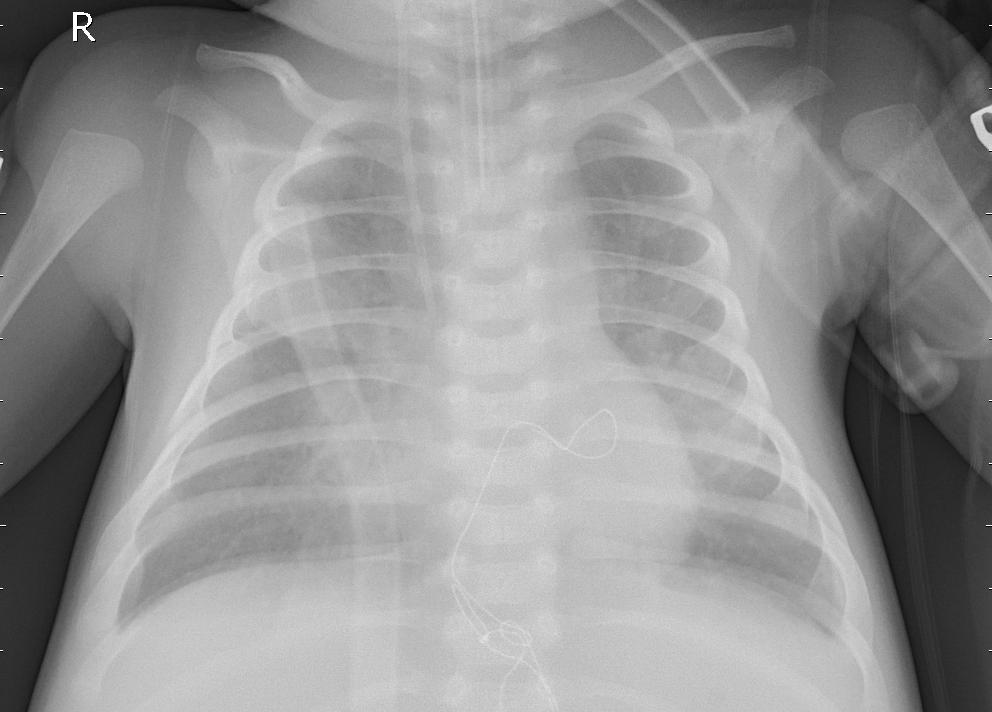
Diagnosis: PNEUMONIA